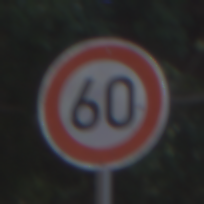
Verkehrszeichen: Geschwindigkeit60
Umgebung: Outdoor, Suburban
Tageszeit: MorningAfternoon
Wetter: PartlyCloudy
Licht: Natural
Jahreszeit: NotSpecified
Kontrast: LowContrast